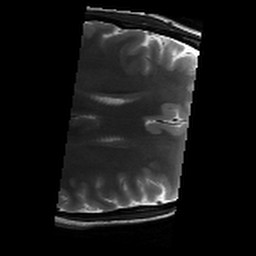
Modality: T2w
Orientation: axial
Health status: healthy
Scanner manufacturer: siemens
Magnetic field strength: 3 T
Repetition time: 8.02 s
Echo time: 0.08 s